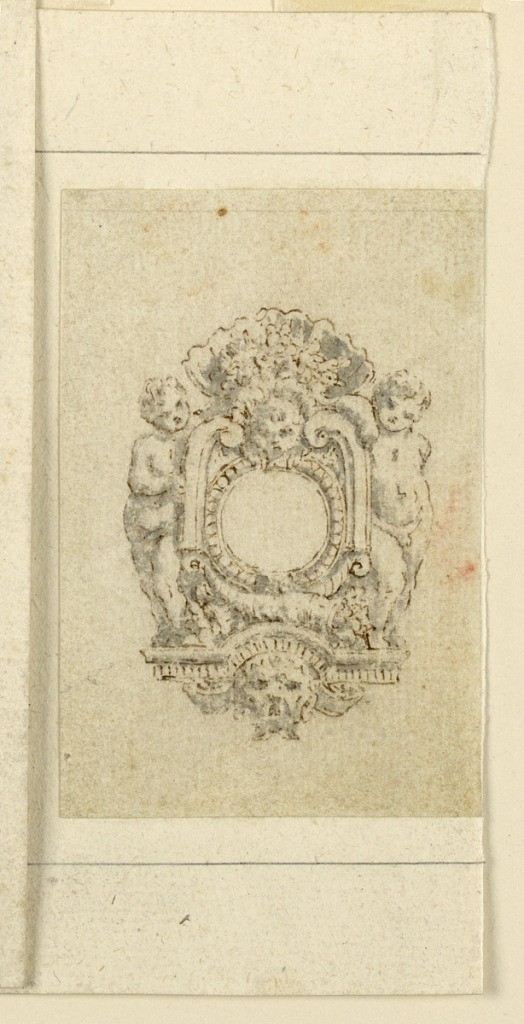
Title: Design for brooch with children
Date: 16th century
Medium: Pen, sepia, brush, grey water color. Paper
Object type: Drawing
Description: Vertical rectangle. Below is a base, upwards curved in its center, with a mask and Scrolls below. Two children stand upon the base, leaning upon the frame of the central round diamond. It has an inner molded frame which is supported below by two crossed cornucopias with upwards disposed curved points. Upon them rest the lower ends of volutes which frame the upper part in the shape of wings. Between their upper ends is the head of a child, upon a shell, and a bunch of flowers in front of a shell on top.